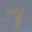
Label: 7